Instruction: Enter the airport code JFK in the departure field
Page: home
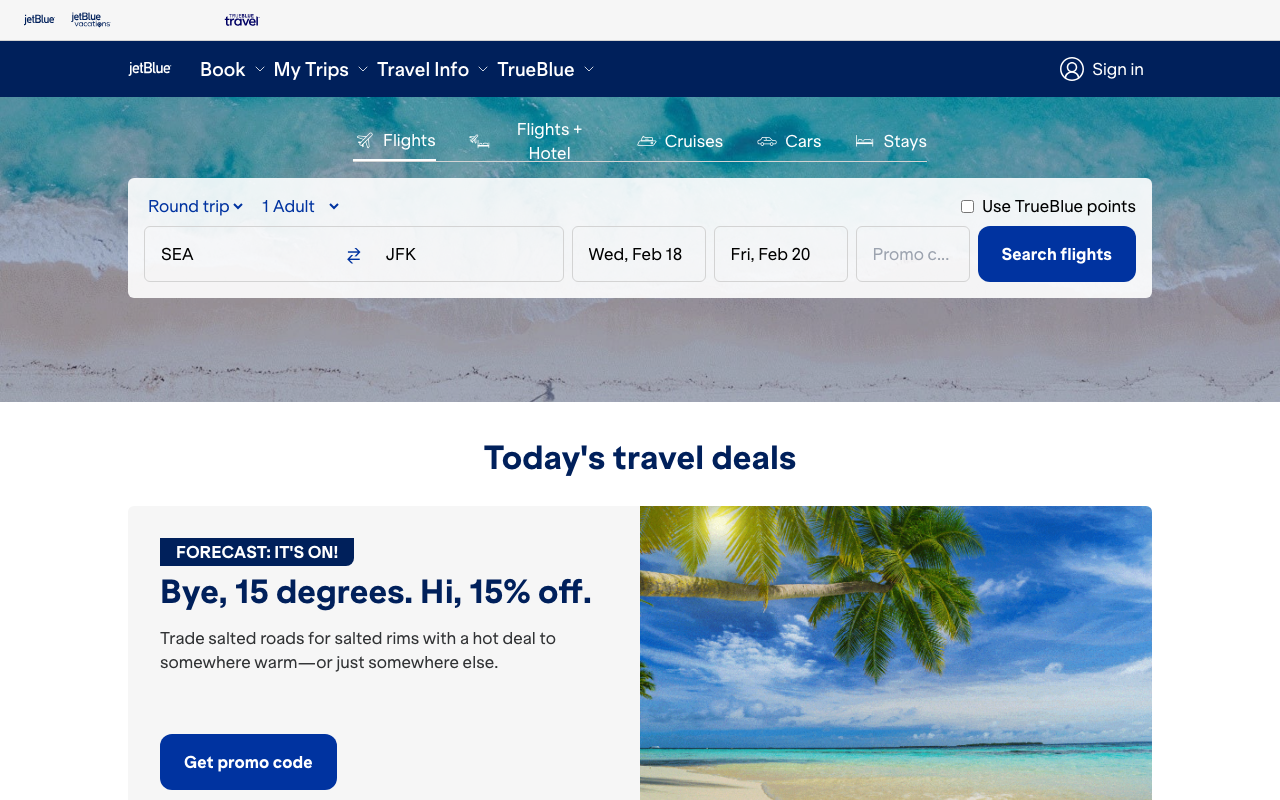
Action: type